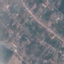
Land use / land cover class: Residential